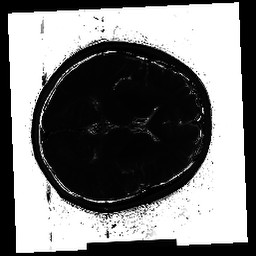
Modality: T2map
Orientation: axial
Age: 41
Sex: female
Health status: ill